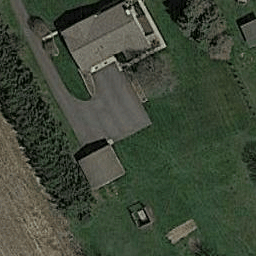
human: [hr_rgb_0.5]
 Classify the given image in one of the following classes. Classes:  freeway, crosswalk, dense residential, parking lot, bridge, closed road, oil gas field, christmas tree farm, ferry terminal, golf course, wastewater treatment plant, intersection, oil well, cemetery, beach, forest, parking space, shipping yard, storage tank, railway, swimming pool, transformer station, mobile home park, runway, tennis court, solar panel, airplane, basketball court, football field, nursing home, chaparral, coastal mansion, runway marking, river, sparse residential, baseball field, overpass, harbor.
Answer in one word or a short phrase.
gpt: sparse residential